Field crop: maize
Growth stage: 2
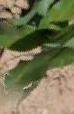
Species: maize